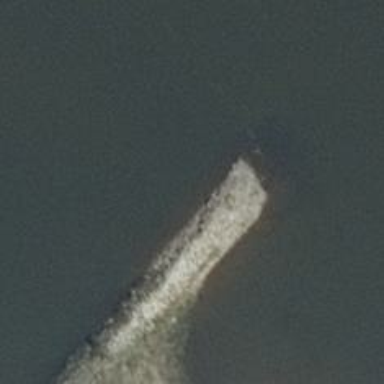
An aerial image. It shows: Breakwater structure.